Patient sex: M
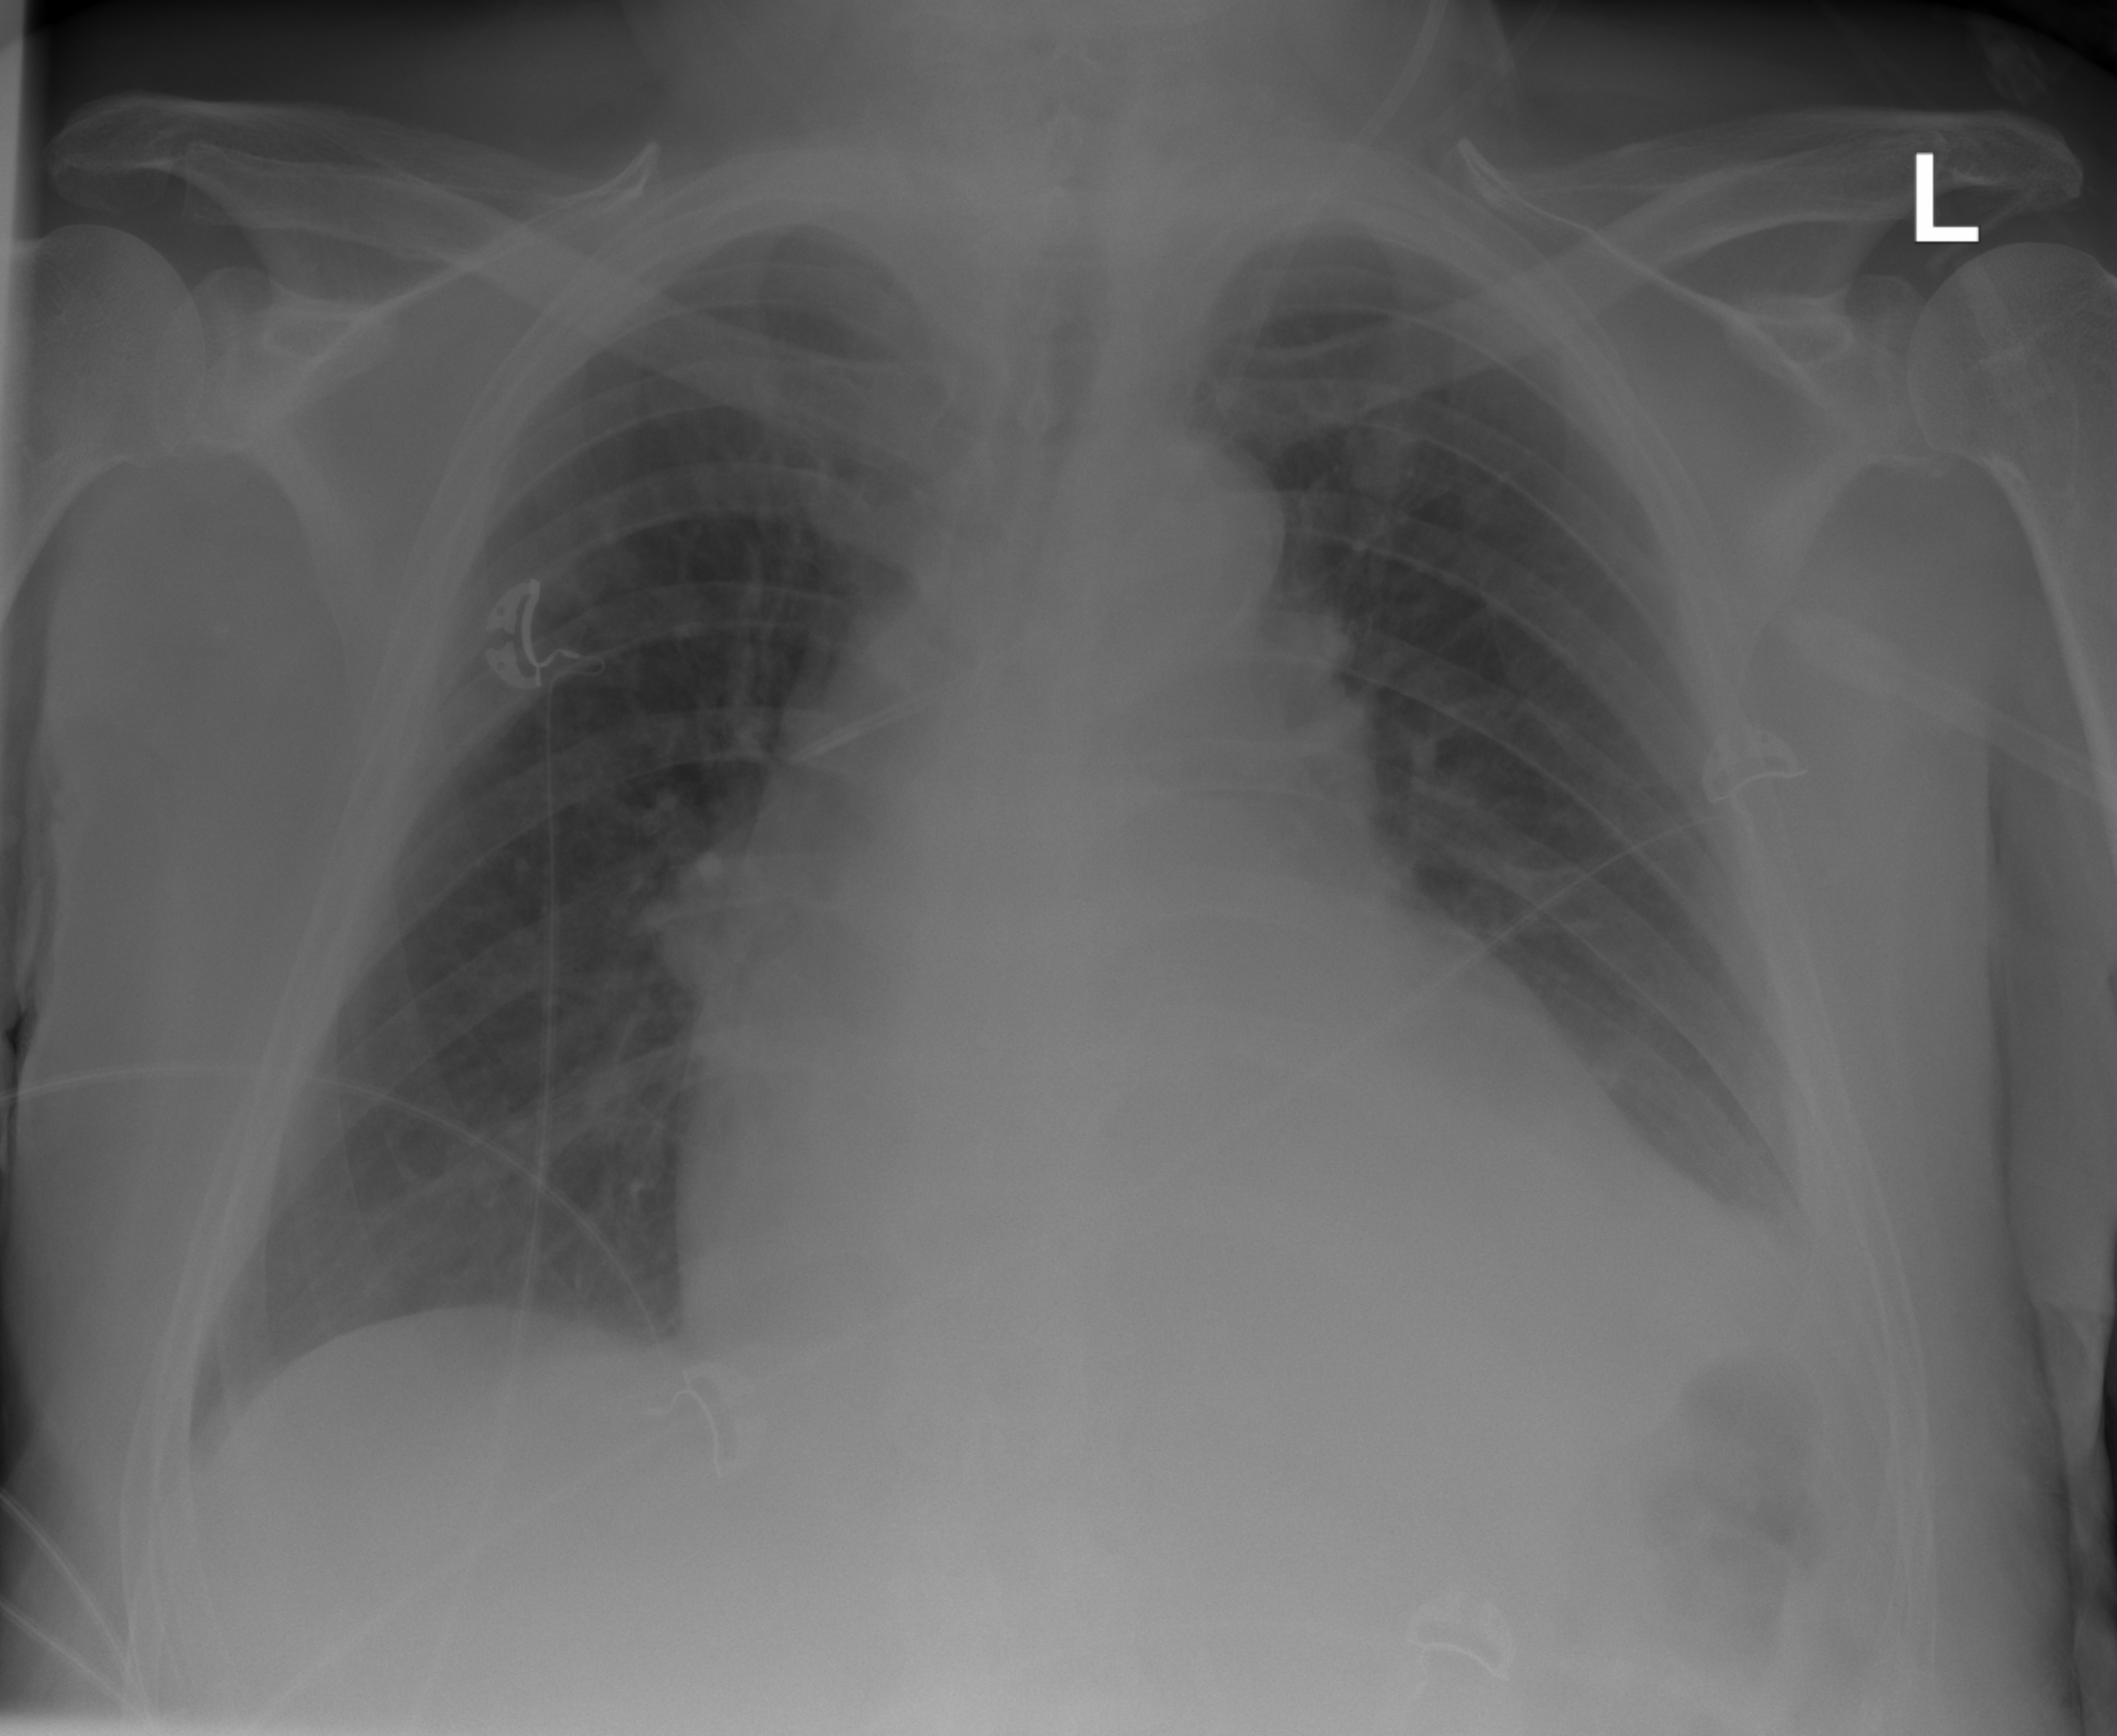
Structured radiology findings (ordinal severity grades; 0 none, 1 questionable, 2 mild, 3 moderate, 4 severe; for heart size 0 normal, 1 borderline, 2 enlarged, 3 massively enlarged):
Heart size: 2
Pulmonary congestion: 0
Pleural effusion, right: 0
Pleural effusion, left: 2
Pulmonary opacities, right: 0
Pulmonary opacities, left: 0
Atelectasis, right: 0
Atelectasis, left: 0